Field crop: maize
Growth stage: 2
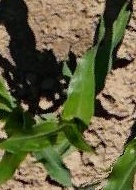
Species: maize